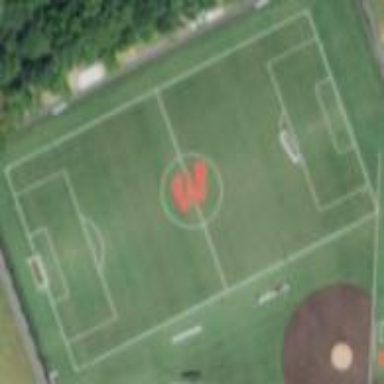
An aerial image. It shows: Soccer pitch for leisureland activities.